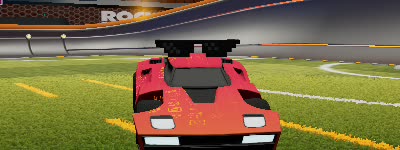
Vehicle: breakout